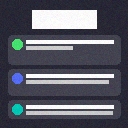
Screen state: on